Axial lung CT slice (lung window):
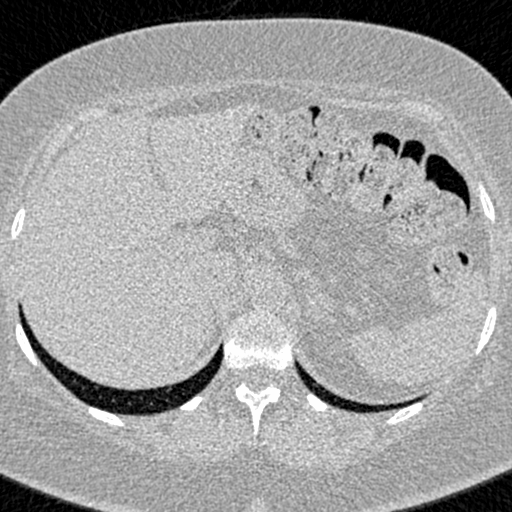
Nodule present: no